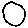
Label: circle